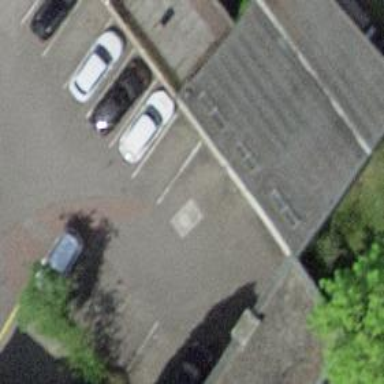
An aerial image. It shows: Office building.